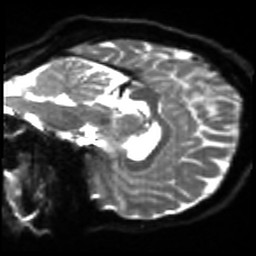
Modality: sbref
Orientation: sagittal
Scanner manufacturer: siemens
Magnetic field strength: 3 T
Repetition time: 4 s
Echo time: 0.0594 s